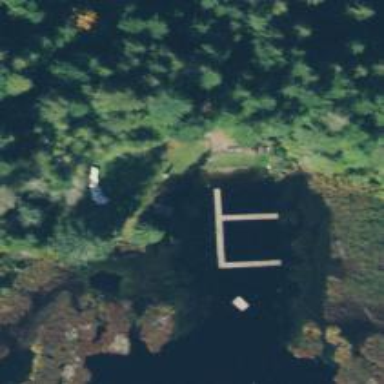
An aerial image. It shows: Memorial site with historic significance.